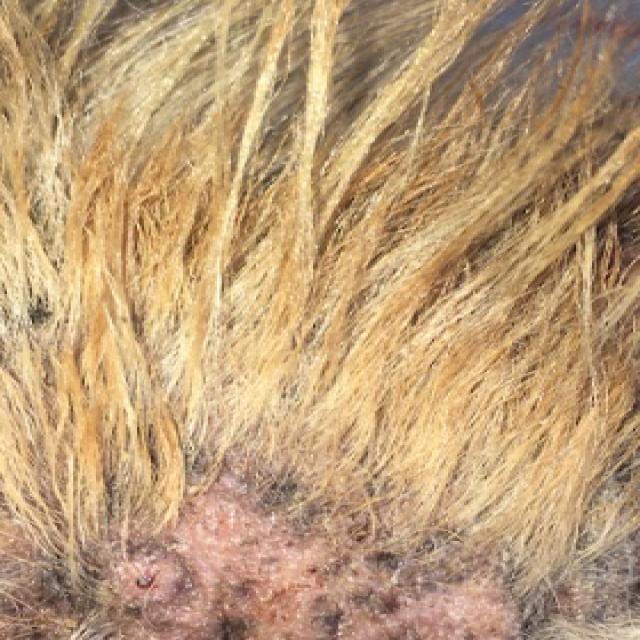
Canine demodicosis (Demodex mange) — caused by Demodex canis mites. Presents with alopecia, follicular papules, pustules, and comedones. Often localized on face and forelimbs.